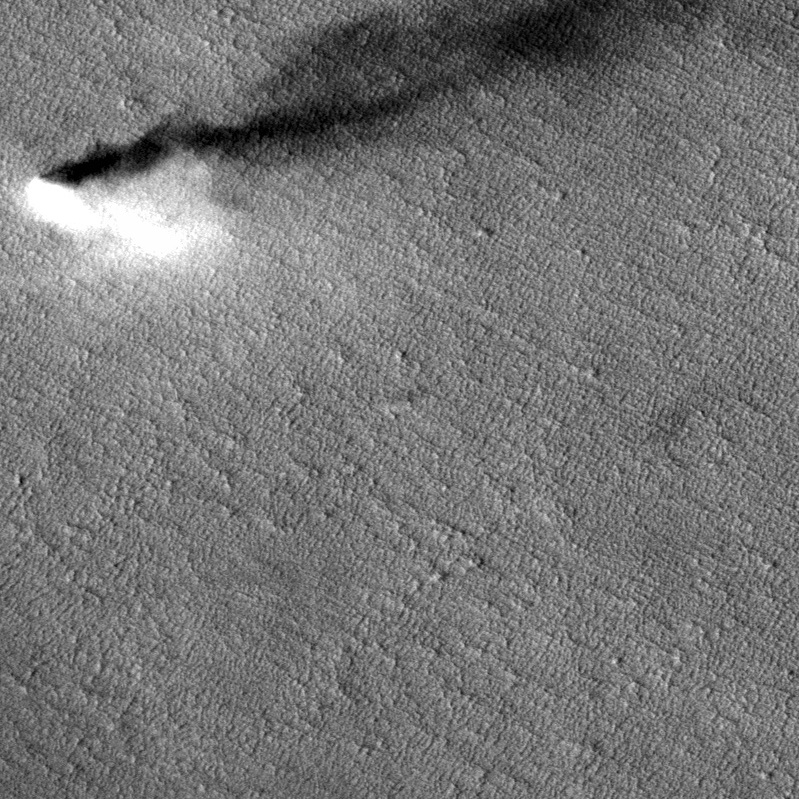
Label: dustdevil